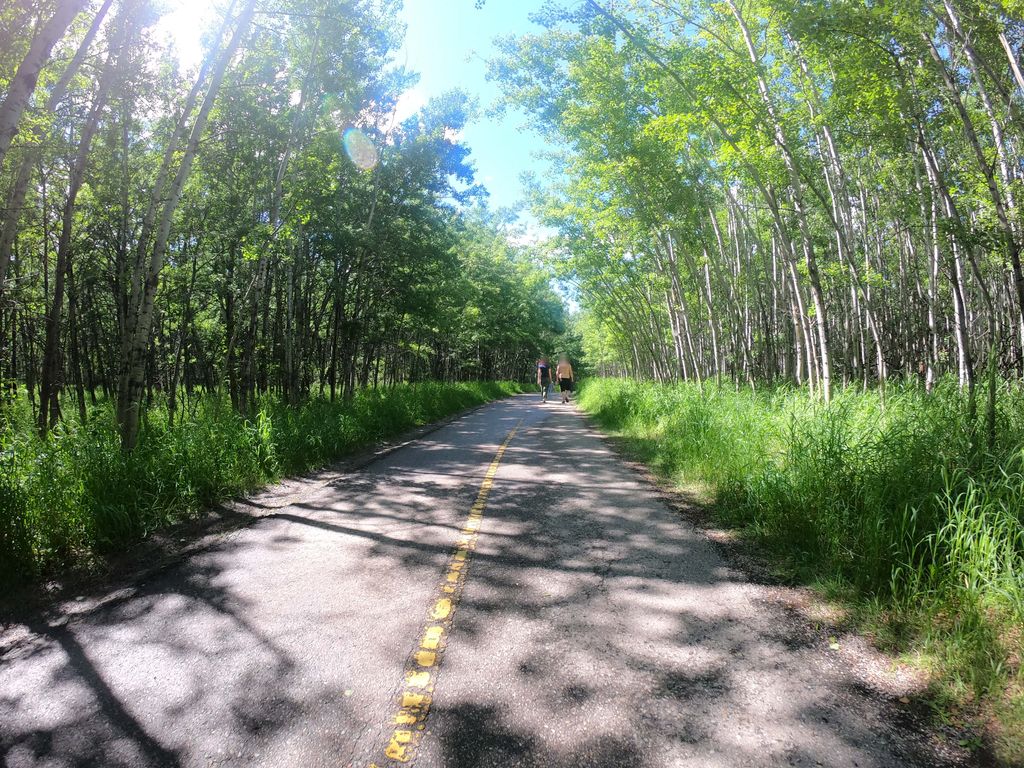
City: calgary